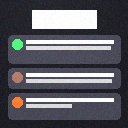
Screen state: on